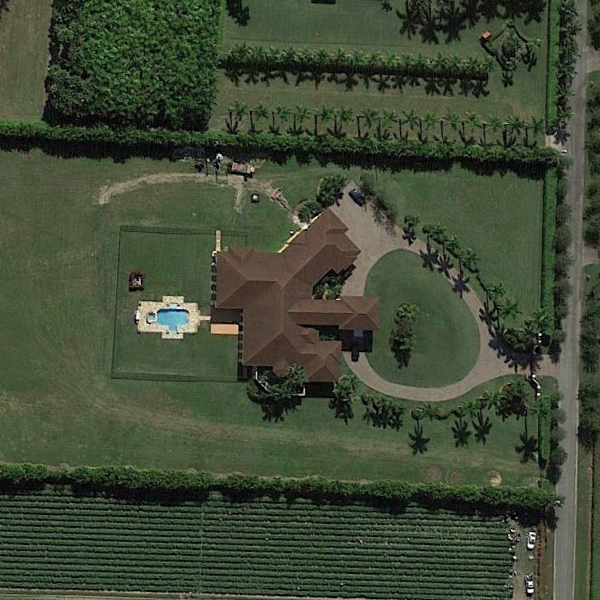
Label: SparseResidential